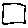
Label: square